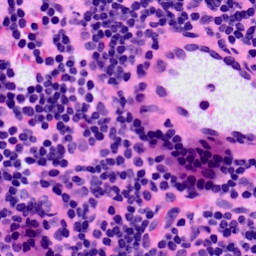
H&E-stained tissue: LymphNode